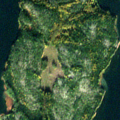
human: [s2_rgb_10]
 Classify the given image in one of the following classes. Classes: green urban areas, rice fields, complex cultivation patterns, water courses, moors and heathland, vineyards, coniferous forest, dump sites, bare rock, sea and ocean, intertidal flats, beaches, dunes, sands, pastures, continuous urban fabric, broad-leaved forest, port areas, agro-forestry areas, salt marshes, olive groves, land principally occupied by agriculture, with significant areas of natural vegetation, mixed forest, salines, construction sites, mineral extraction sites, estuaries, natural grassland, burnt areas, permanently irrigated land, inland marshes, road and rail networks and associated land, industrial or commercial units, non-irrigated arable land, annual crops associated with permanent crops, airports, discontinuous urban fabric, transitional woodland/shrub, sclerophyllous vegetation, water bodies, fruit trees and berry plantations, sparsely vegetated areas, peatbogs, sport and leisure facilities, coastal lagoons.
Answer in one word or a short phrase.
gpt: coniferous forest, mixed forest, transitional woodland/shrub, sea and ocean